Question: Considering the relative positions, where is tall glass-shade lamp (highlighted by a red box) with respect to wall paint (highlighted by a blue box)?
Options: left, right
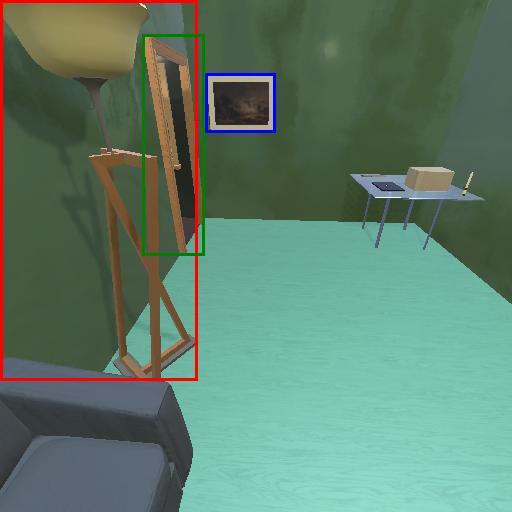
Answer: left